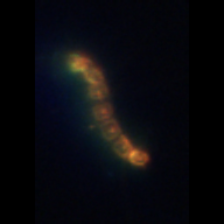
Taxon: Chaetoceros
Group: Diatoms